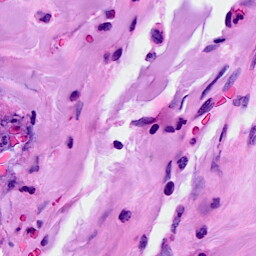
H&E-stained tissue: Breast